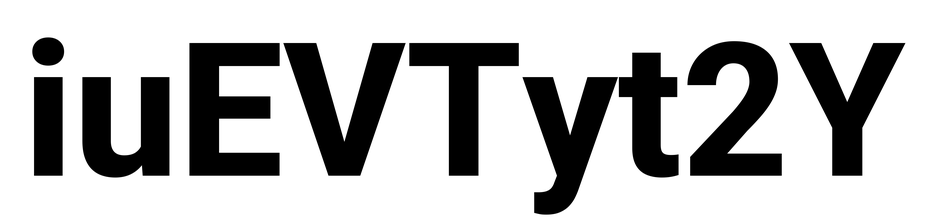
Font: Roboto_ExtraBold